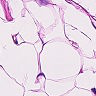
Metastatic tissue present: no